Question: I have a recursive loop that does a simple animation. These animations are controlled by on page load & onclick of controls '.carousel_item'.
<URL>
When Repeat clicking on the same control the animation will fire over and over. I would like the animation to only fire once per 'carousel_item'.
I would like the animation to only fire once per 'carousel_item'. And reset when the following 'carousel_item' is clicked.
EXAMPLE: Pushing 1 repeatedly will trigger the animation over and over again. I would like the first press to trigger the animation once. Next User mashes 2 this will retrigger the animation once and not repeatedly. User can still push 1 again for the mashing is all I want to prevent
Logically, I see the click unbinding itself and rebinding itself on click of another '.carousel_item' that's my logic; however, I'm sure there's a better solution
'''
var carItems = $('.carousel_item');
var sideitems = $('.side_item');
var x = false;
$(sideitems).hide();
fadeItem();
$(carItems).on({
click: function () {
$(sideitems).stop(true, true).animate({
right: '4.5em'
});
$(sideitems).hide();
fadeItem();
},
mouseenter: function () {
},
mouseleave: function () {
}
});
function fadeItem() {
$('.side_ul li:hidden:first').fadeIn(fadeItem).animate({
right: '-4.5em'
}, 150, function () {});;
}
'''
'''
<div id="carousel" class="flexslider">
<ul class="slides">
<li class="carousel_item"> <img src="asset/img/1600/slide1_1600.jpg" /> </li>
<li class="carousel_item"> <img src="asset/img/1600/slide2_1600.jpg" /> </li>
<li class="carousel_item"> <img src="asset/img/1600/slide1_1600.jpg" /> </li>
<li class="carousel_item"> <img src="asset/img/1600/slide2_1600.jpg" /> </li>
<!-- items mirrored twice, total of 12 -->
</ul>
</div>
<nav class="side_nav">
<ul class="side_ul">
<li class="side_item home"><div class="text_links"><a href="#">home</a></div></li>
<li class="side_item document"><div class="text_links"><a href="#">docs</a></div></li>
<li class="side_item video"><div class="text_links"><a href="#">video</a></div></li>
<li class="side_item programming"><div class="text_links"><a href="#">web</a></div></li>
</ul>
</nav>
'''

<URL>
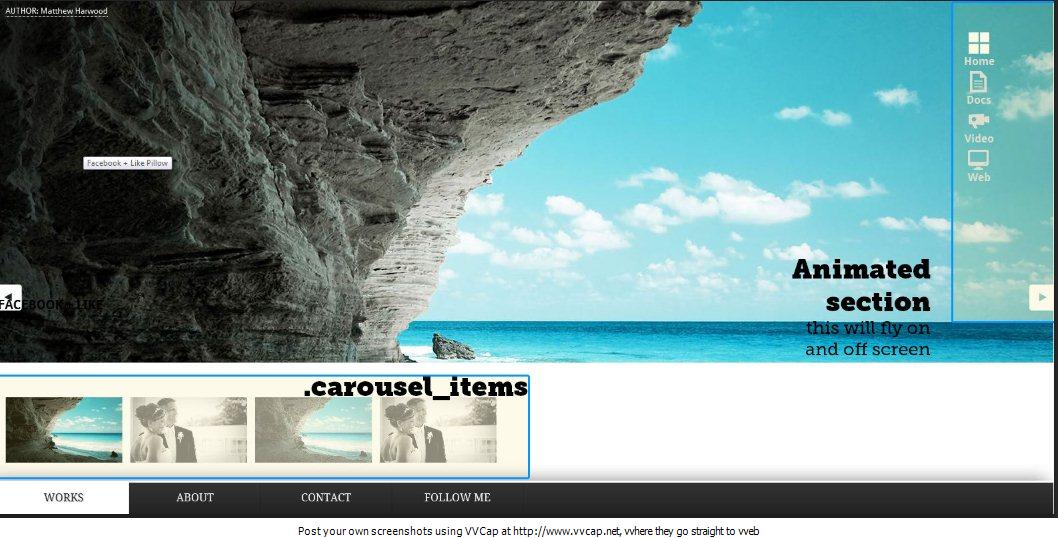
Answer: <URL>
You can use '.off' after click event; <URL>' will make sure that its set to 'off' for that particular object.
Good read: <URL>
Hope this helps, ':)'
'''
$(carItems).on({
click: function () {
$(sideitems).stop(true, true).animate({
right: '4.5em'
});
$(sideitems).hide();
fadeItem();
$(this).off('click');
},
mouseenter: function () {
},
mouseleave: function () {
}
});
'''